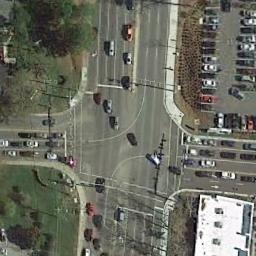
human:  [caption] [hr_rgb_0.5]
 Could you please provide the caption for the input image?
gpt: There is no zebra crossing at the intersection .

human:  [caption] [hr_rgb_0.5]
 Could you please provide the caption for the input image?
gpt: An intersection with normal traffic is between some green areas and a parking lot .

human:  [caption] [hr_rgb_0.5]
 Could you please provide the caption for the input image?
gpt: There are many cars at the intersection .

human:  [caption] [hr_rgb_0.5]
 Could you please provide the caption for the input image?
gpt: There are many moving and waiting vehicles on the road at the intersection, And many cars are parked in the open space beside the intersection .

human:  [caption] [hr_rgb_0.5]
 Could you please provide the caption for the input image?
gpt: There are two green lawns and a white building beside the intersection .